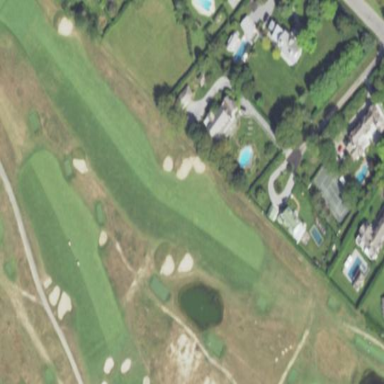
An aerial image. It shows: Area of rough grass used for golf.